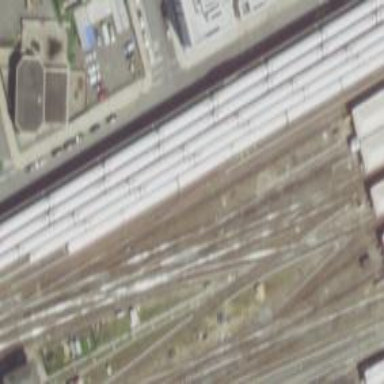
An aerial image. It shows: Railway signal.